Question: After reading and try'n'error for days, I'm giving up and ask for help.
< edit >
I am using ActionBarSherlock.
< /edit >
A ListView with a custom layout for each row, where the user can select multiple list items.
A selected list item should have a different background color. When there is at least one item selected, a contextual action bar (CAB) should be shown.
It should look more or less like the multiple selection of emails in the GMail app. The only difference is that in the gmail app the selection is done by clicking the checkbox of a row, whereas I don't want to have a checkbox, but a row should be selected no matter, where the user clicks.

Following <URL>, using a Checkable row layout with some logic to change the background color when the check state was toggled, I got everything working except that I could not register a click listener like OnItemClickListener on the ListView to show the CAB. Neither providing a click listener for each row View helped because this prevented to change the background color of the selected items.
I also tried adding a MultiChoiceModeListener to the ListView like that
'''
listView.setChoiceMode(ListView.CHOICE_MODE_MULTIPLE_MODAL);
listView.setMultiChoiceModeListener(new MultiChoiceModeListener() { //.. });
'''
With the same result, no background color change.
: A hint or a tutorial or sample code how to do this. If you need some code snippets to help, let me know.
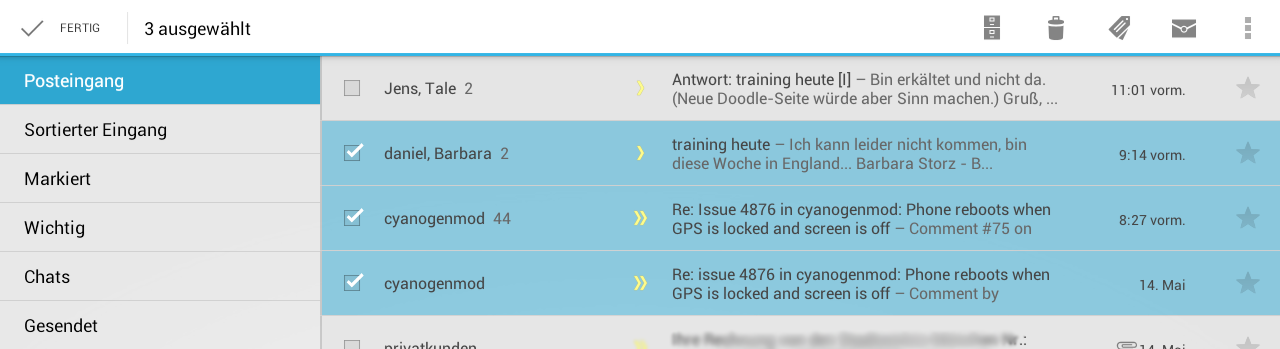
Answer: Using ActionBarSherlock the 'MultiChoiceModeListener' used in Luksprog's answer is not yet available if you want to support API level < 11.
A workaround is to use the onItemClickListener.
List setup:
'''
listView = (ListView) timeline.findViewById(android.R.id.list);
listView.setChoiceMode(ListView.CHOICE_MODE_MULTIPLE);
listView.setItemsCanFocus(false);
listView.setAdapter(new ListAdapter(getActivity(), R.layout.cleaning_list_item, items));
'''
Listener of ListFragment or ListActivity:
'''
@Override
public void onListItemClick(ListView l, View v, int position, long id) {
SparseBooleanArray checked = listView.getCheckedItemPositions();
boolean hasCheckedElement = false;
for (int i = 0; i < checked.size() && !hasCheckedElement; i++) {
hasCheckedElement = checked.valueAt(i);
}
if (hasCheckedElement) {
if (mMode == null) {
mMode = ((SherlockFragmentActivity) getActivity()).startActionMode(new MyActionMode());
mMode.invalidate();
} else {
mMode.invalidate();
}
} else {
if (mMode != null) {
mMode.finish();
}
}
}
'''
Where MyActionMode is an implementation of ActionMode.Callback:
'''
private final class MyActionMode implements ActionMode.Callback { /* ... */ }
'''